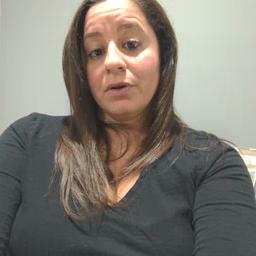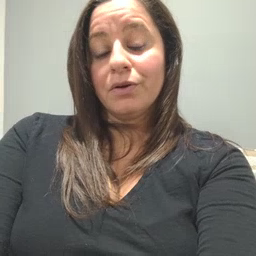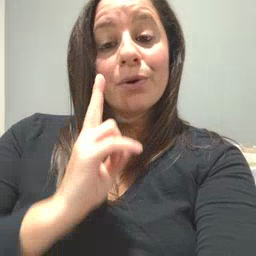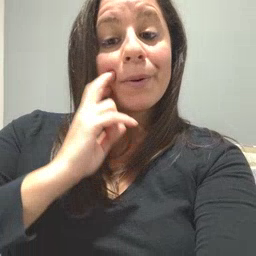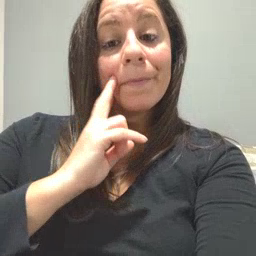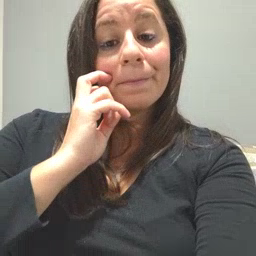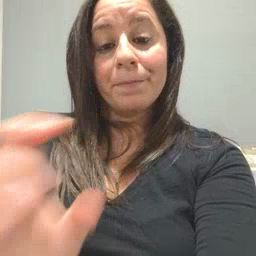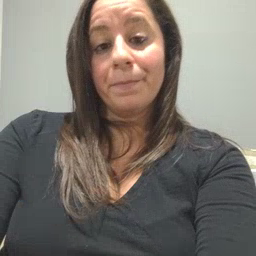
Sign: gum